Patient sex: M
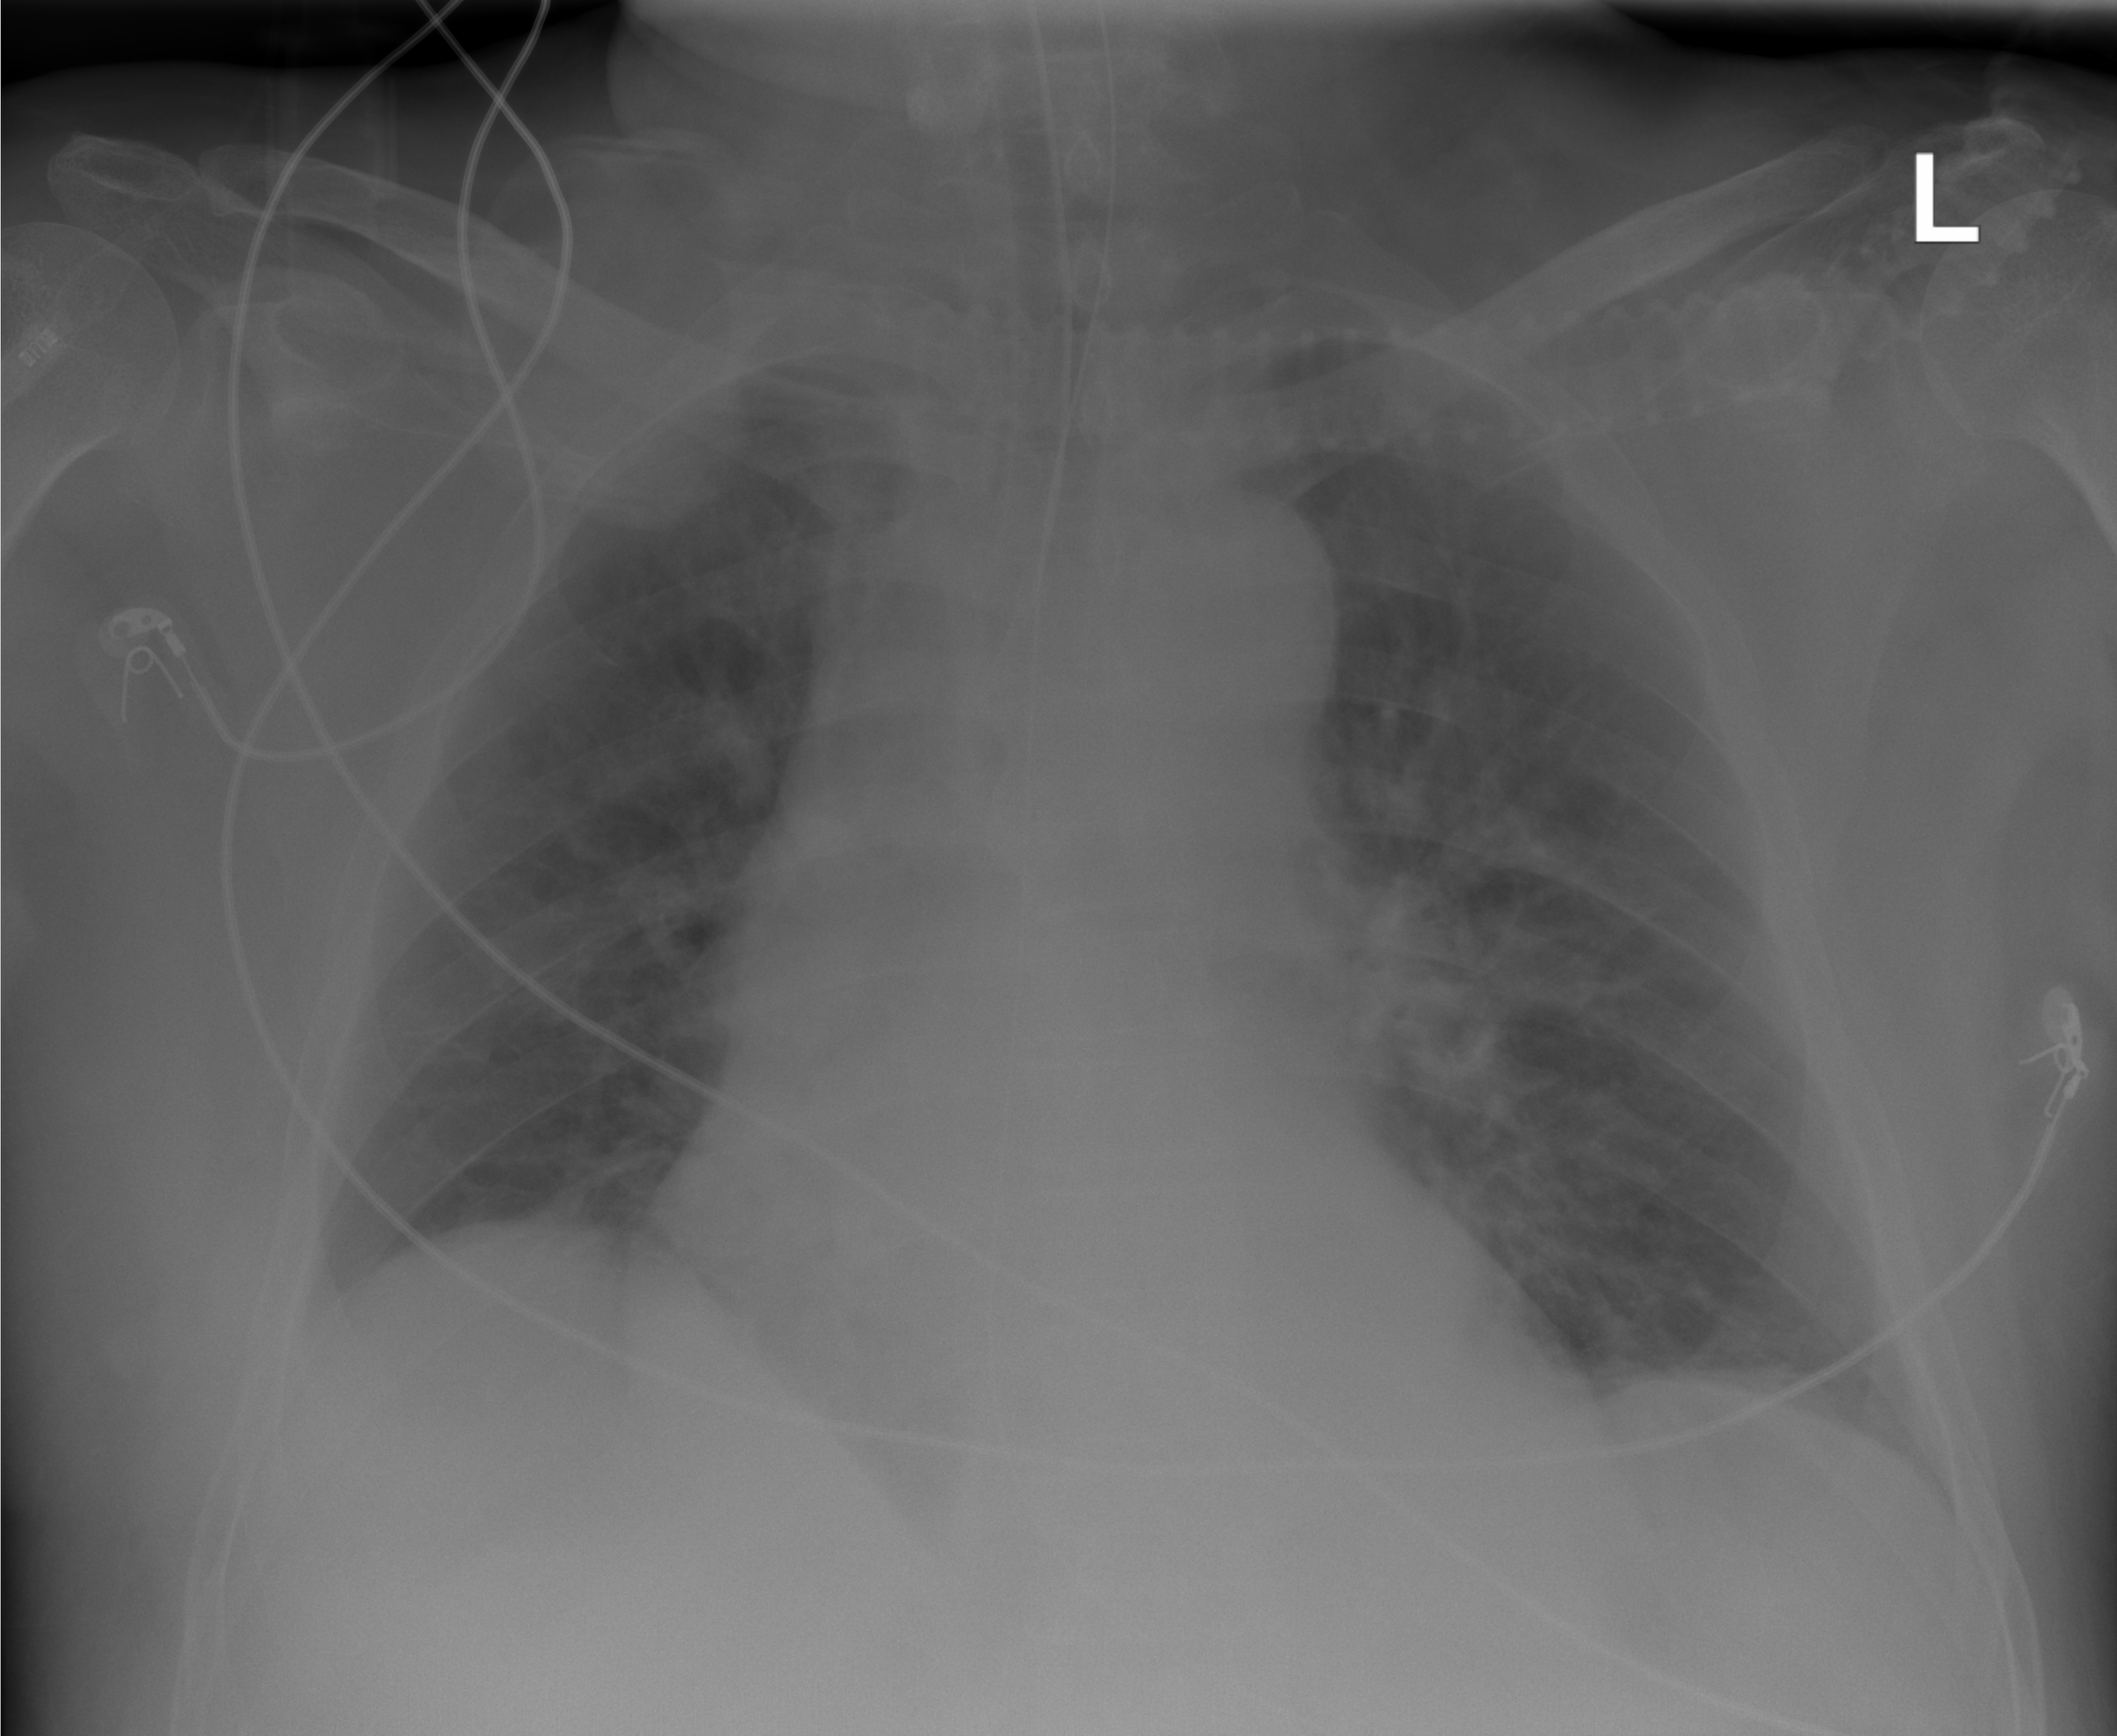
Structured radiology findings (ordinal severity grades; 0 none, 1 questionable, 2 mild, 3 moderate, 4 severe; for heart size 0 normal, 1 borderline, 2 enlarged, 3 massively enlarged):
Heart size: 2
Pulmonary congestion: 2
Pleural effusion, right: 0
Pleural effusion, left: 0
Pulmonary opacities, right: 0
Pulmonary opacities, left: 0
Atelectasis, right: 0
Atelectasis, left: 0